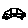
Label: car